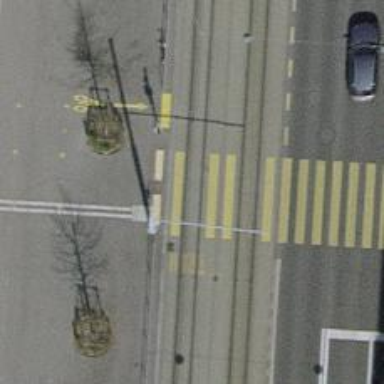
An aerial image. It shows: Footway with asphalt surface featuring zebra crossing.